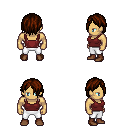
a pixel art fantasy rpg character, male body template, human, tanned skin, maroon pirate shirt, white pants, brown bangs hairstyle, brown shoes, four views (front, back, left, right), 2x2 character sprite sheet, small pixel art, hard edges, no anti-aliasing